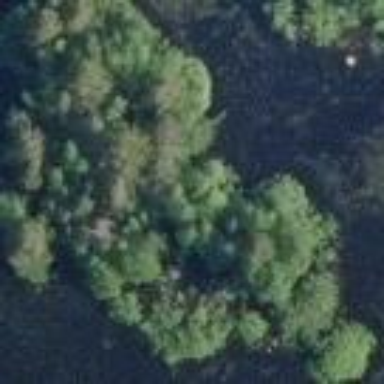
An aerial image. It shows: Island covered with woodland.